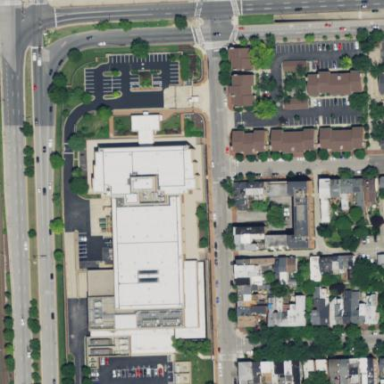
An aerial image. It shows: Office building.